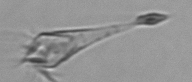
Label: Paratontonia_gracillima